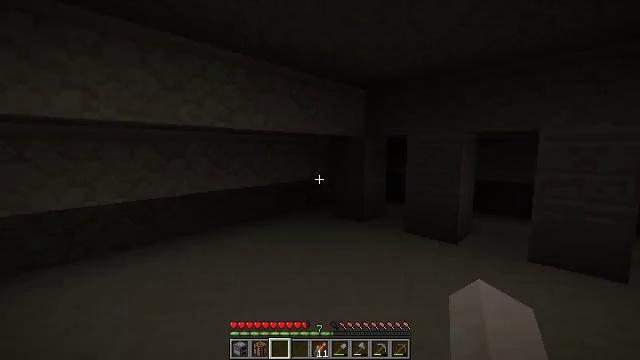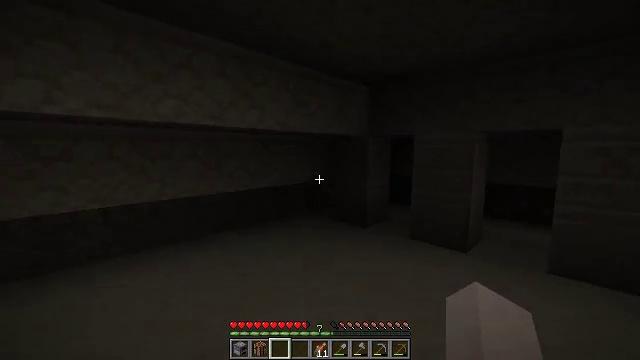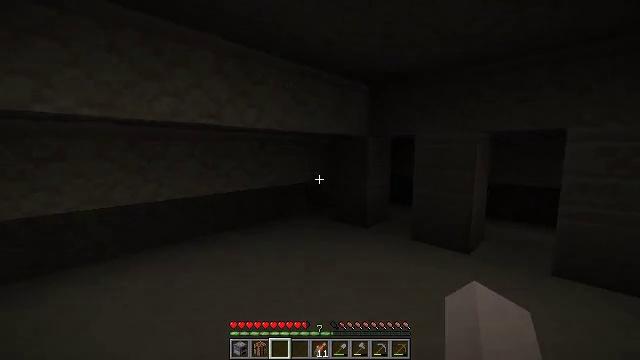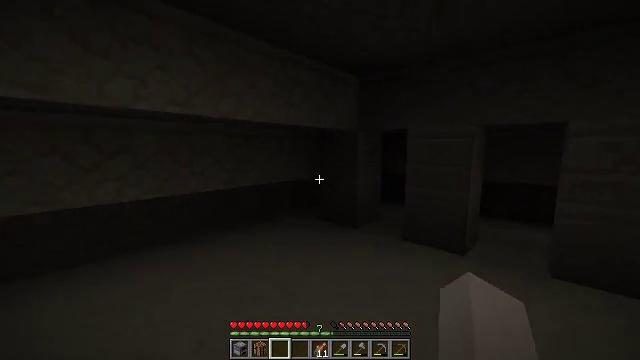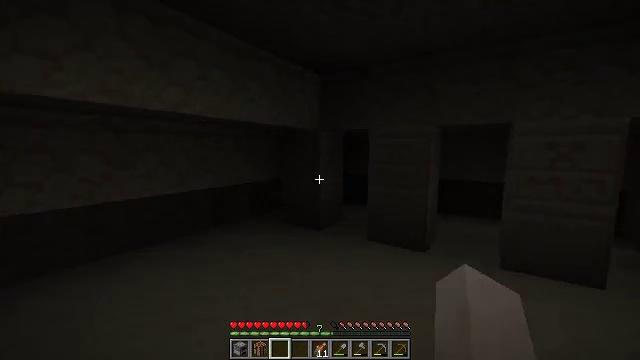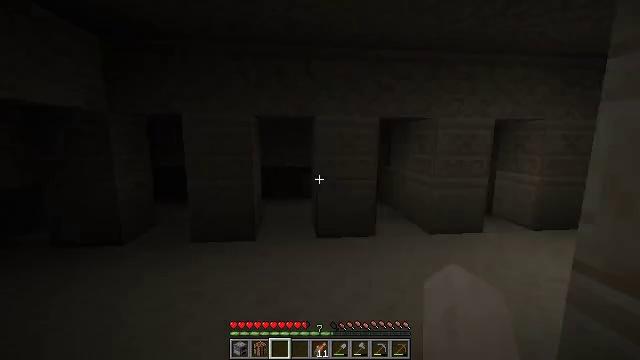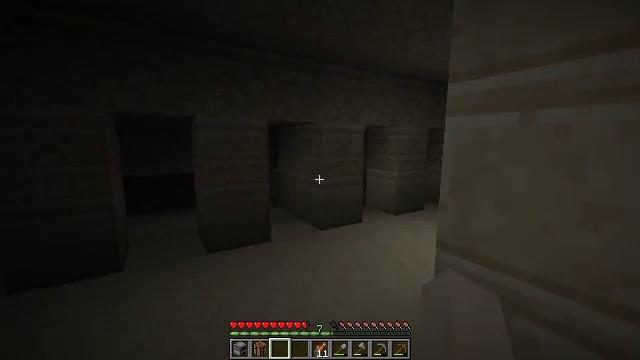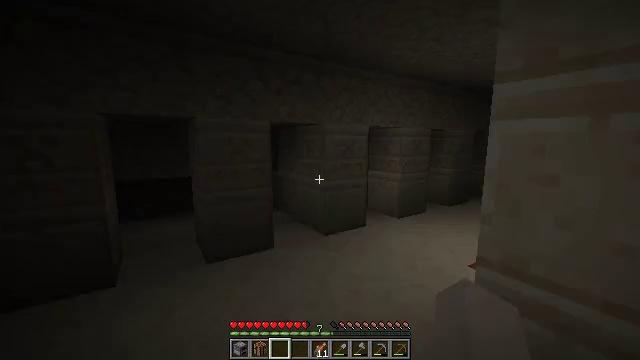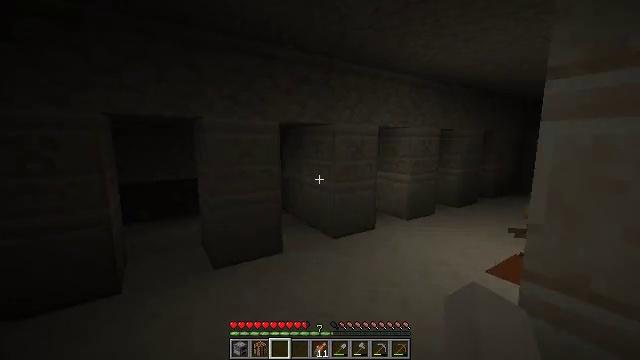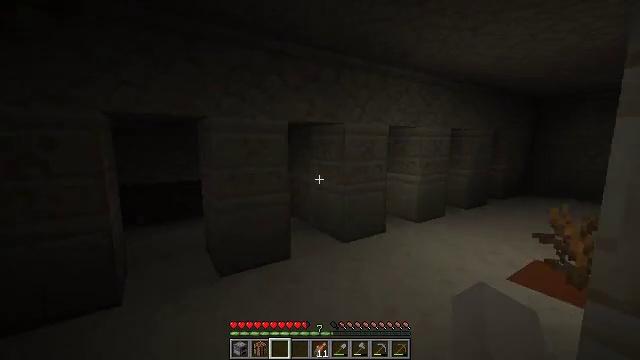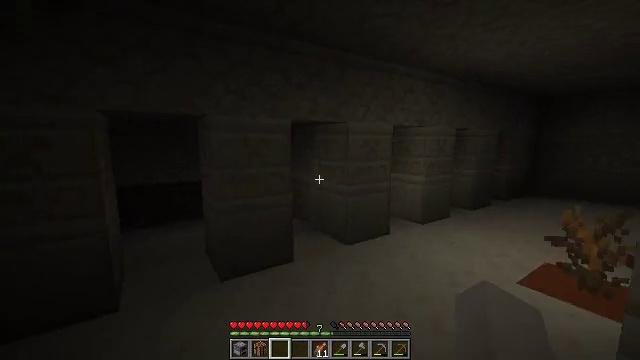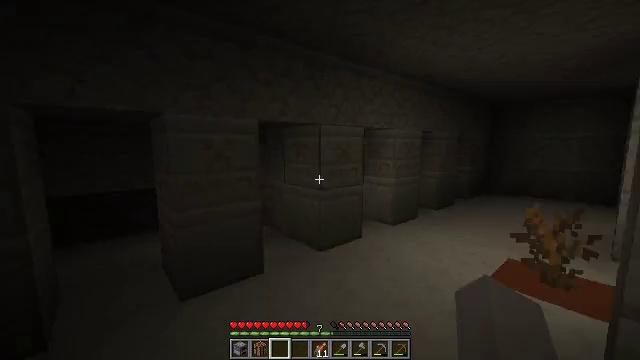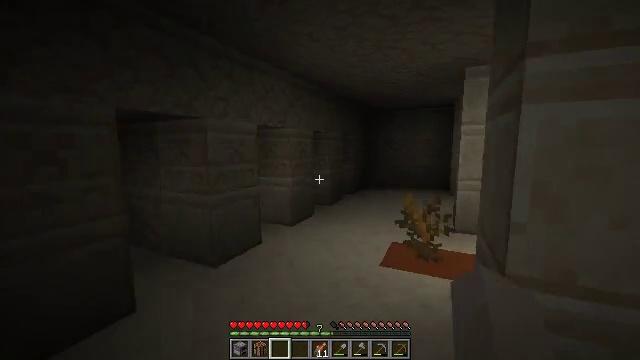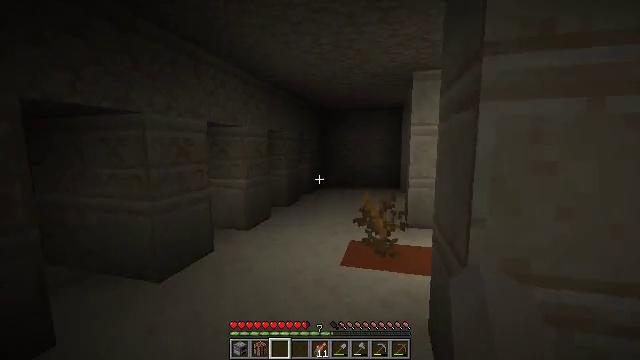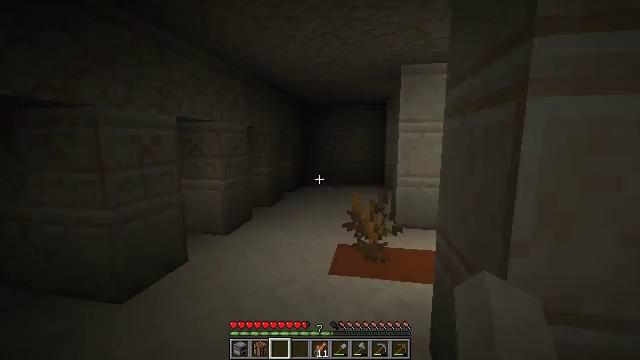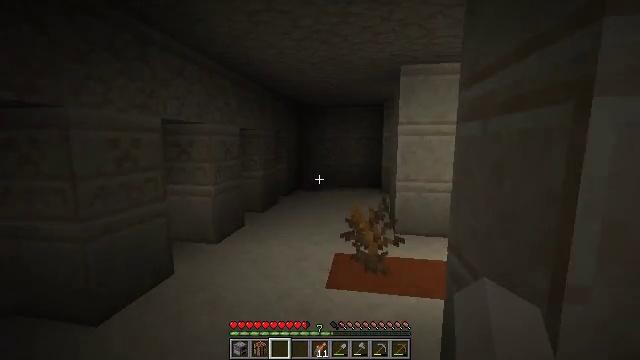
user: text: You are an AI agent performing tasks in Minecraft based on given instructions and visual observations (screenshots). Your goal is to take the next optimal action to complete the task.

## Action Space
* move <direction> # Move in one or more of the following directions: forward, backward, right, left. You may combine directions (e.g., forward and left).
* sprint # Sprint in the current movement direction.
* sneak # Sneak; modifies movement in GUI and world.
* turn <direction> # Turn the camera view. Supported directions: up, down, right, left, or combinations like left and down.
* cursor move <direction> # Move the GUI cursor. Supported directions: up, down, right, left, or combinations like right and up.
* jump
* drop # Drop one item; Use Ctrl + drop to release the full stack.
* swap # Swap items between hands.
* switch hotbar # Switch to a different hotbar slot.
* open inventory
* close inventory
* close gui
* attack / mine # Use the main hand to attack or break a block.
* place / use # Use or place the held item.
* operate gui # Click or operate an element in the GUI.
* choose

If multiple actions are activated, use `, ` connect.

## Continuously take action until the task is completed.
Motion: motion action
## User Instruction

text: Gather cut sandstone from the structure.
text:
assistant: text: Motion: move forward
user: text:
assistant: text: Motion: move forward
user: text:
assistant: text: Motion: move forward, turn right
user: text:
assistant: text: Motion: move forward, turn right
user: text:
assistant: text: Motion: move forward, turn right and down
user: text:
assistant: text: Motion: move forward and move left, turn right
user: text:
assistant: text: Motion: move forward and move left, turn right
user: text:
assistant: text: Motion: move forward and move left
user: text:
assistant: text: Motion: move forward
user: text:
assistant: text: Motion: move forward
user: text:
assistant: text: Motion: move forward, turn right
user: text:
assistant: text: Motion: move forward, turn right
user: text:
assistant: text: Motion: move forward, turn right
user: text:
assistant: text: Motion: move forward, turn right
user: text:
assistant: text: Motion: move forward, turn right
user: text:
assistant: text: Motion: move forward
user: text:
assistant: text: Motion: move forward
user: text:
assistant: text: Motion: move forward
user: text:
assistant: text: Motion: move forward
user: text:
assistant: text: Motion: move forward
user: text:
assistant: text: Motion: move forward
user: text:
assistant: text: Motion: move forward
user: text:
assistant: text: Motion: move forward, turn left and down
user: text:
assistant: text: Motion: move forward
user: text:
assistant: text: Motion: move forward
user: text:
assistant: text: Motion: move forward
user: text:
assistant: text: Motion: move forward
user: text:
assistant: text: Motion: move forward
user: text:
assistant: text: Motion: move forward
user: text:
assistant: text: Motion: move forward